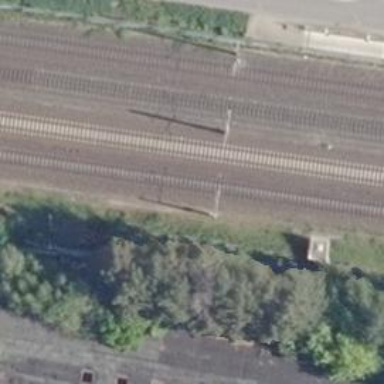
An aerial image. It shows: Railway milestone with catenary mast.